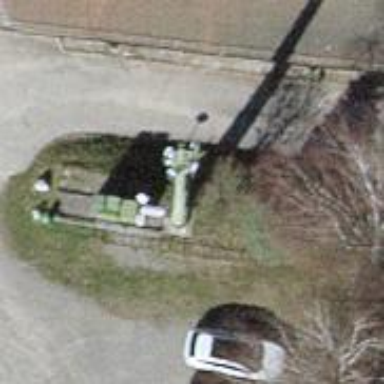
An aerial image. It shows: Telecom street cabinet.